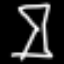
Label: hourglass